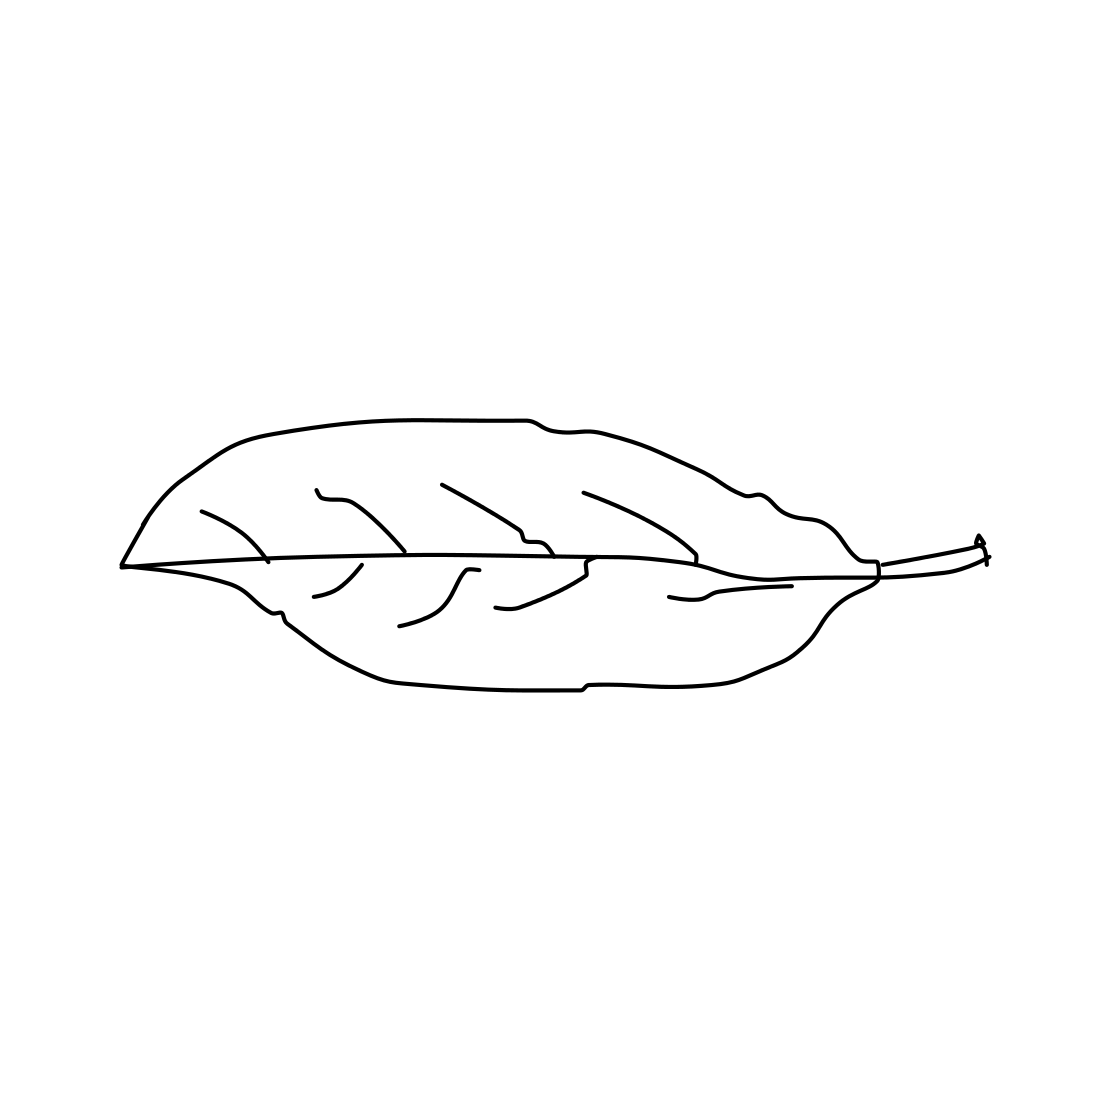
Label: leaf